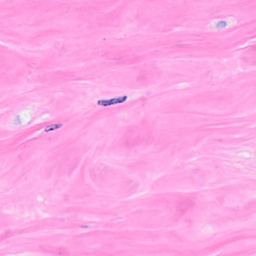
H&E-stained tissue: Breast